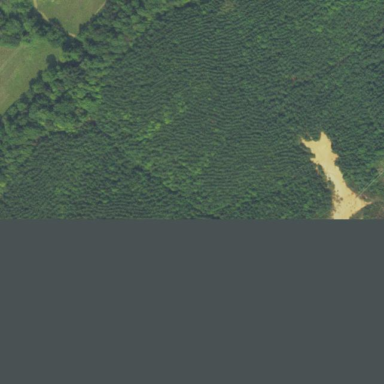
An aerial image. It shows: Forest area.